Question: I'm in the process of learning MVC 3, Razor, and EF Model First.
I have a project I'm working on where I have defined the EF Model in a separate project from the main web project. I'm trying to access data using that model in a view.
I get this error:

I added the System.Data.Entity to my references.
Controller:
'''
public ActionResult ListRole()
{
AuthDbContainer db = new AuthDbContainer();
List<Role> roles = db.Roles.ToList();
return View(roles);
}
'''
View:
'''
@model IEnumerable<WebSecurity.Role>
@{
ViewBag.Title = "Role List";
Layout = "~/Views/Shared/_Layout.cshtml";
}
<!DOCTYPE html>
<html>
<head>
<title>ListRole</title>
</head>
<body>
<p>
@Html.ActionLink("Create New", "Create")
</p>
<table>
<tr>
<th>
desc
</th>
<th>
createDate
</th>
<th>
</th>
</tr>
@foreach (var item in Model)
{
<tr>
<td>
@Html.DisplayFor(modelItem => item.desc)
</td>
<td>
@Html.DisplayFor(modelItem => item.createDate)
</td>
<td>
@Html.ActionLink("Edit", "Edit", new { id = item.roleName }) |
@Html.ActionLink("Details", "Details", new { id = item.roleName }) |
@Html.ActionLink("Delete", "Delete", new { id = item.roleName })
</td>
</tr>
}
</table>
</body>
</html>
'''
Thank you for any help.
This error happened because the assembly reference in my web.config was missing. It was added to my references in the project but not in the web.config. IIS pretty much tells me that in my error message. I should have read it better. Sorry for wasting anyones time. I added the following to my web.config and it works great now:
'''
<add assembly="System.Data.Entity, Version=4.0.0.0, Culture=neutral, PublicKeyToken=b77a5c561934e089" />
'''
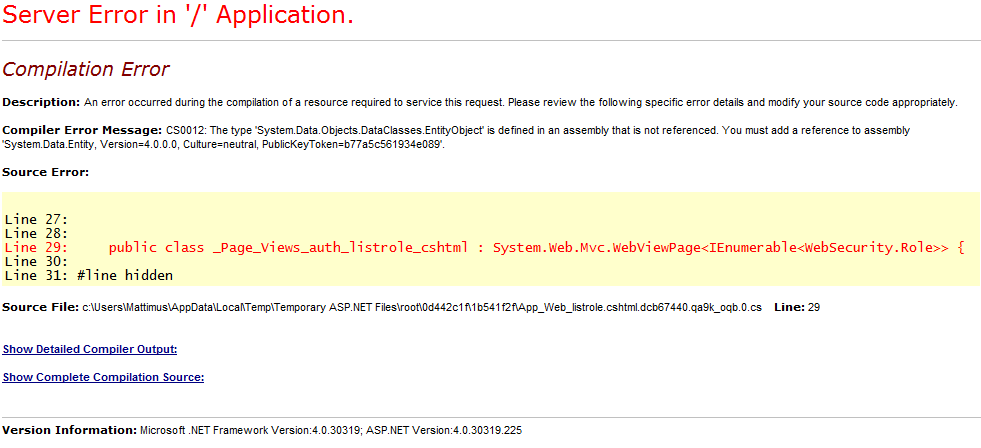
Answer: This error happened because the assembly reference in my web.config was missing. It was added to my references in the project but not in the web.config. IIS pretty much tells me that in my error message. I should have read it better. Sorry for wasting anyones time. I added the following to my web.config and it works great now:
'''
<add assembly="System.Data.Entity, Version=4.0.0.0, Culture=neutral, PublicKeyToken=b77a5c561934e089" />
'''